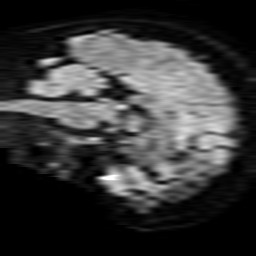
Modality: TRACE
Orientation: sagittal
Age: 40
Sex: female
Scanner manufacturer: philips
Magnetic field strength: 1.5 T
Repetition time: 3.643 s
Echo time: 0.09255 s